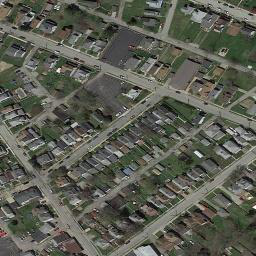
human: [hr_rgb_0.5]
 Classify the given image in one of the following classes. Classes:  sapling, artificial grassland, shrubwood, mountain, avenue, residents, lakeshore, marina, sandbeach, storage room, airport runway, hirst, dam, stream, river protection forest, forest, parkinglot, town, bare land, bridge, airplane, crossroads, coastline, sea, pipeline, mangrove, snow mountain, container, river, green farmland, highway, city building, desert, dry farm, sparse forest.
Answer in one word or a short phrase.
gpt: town